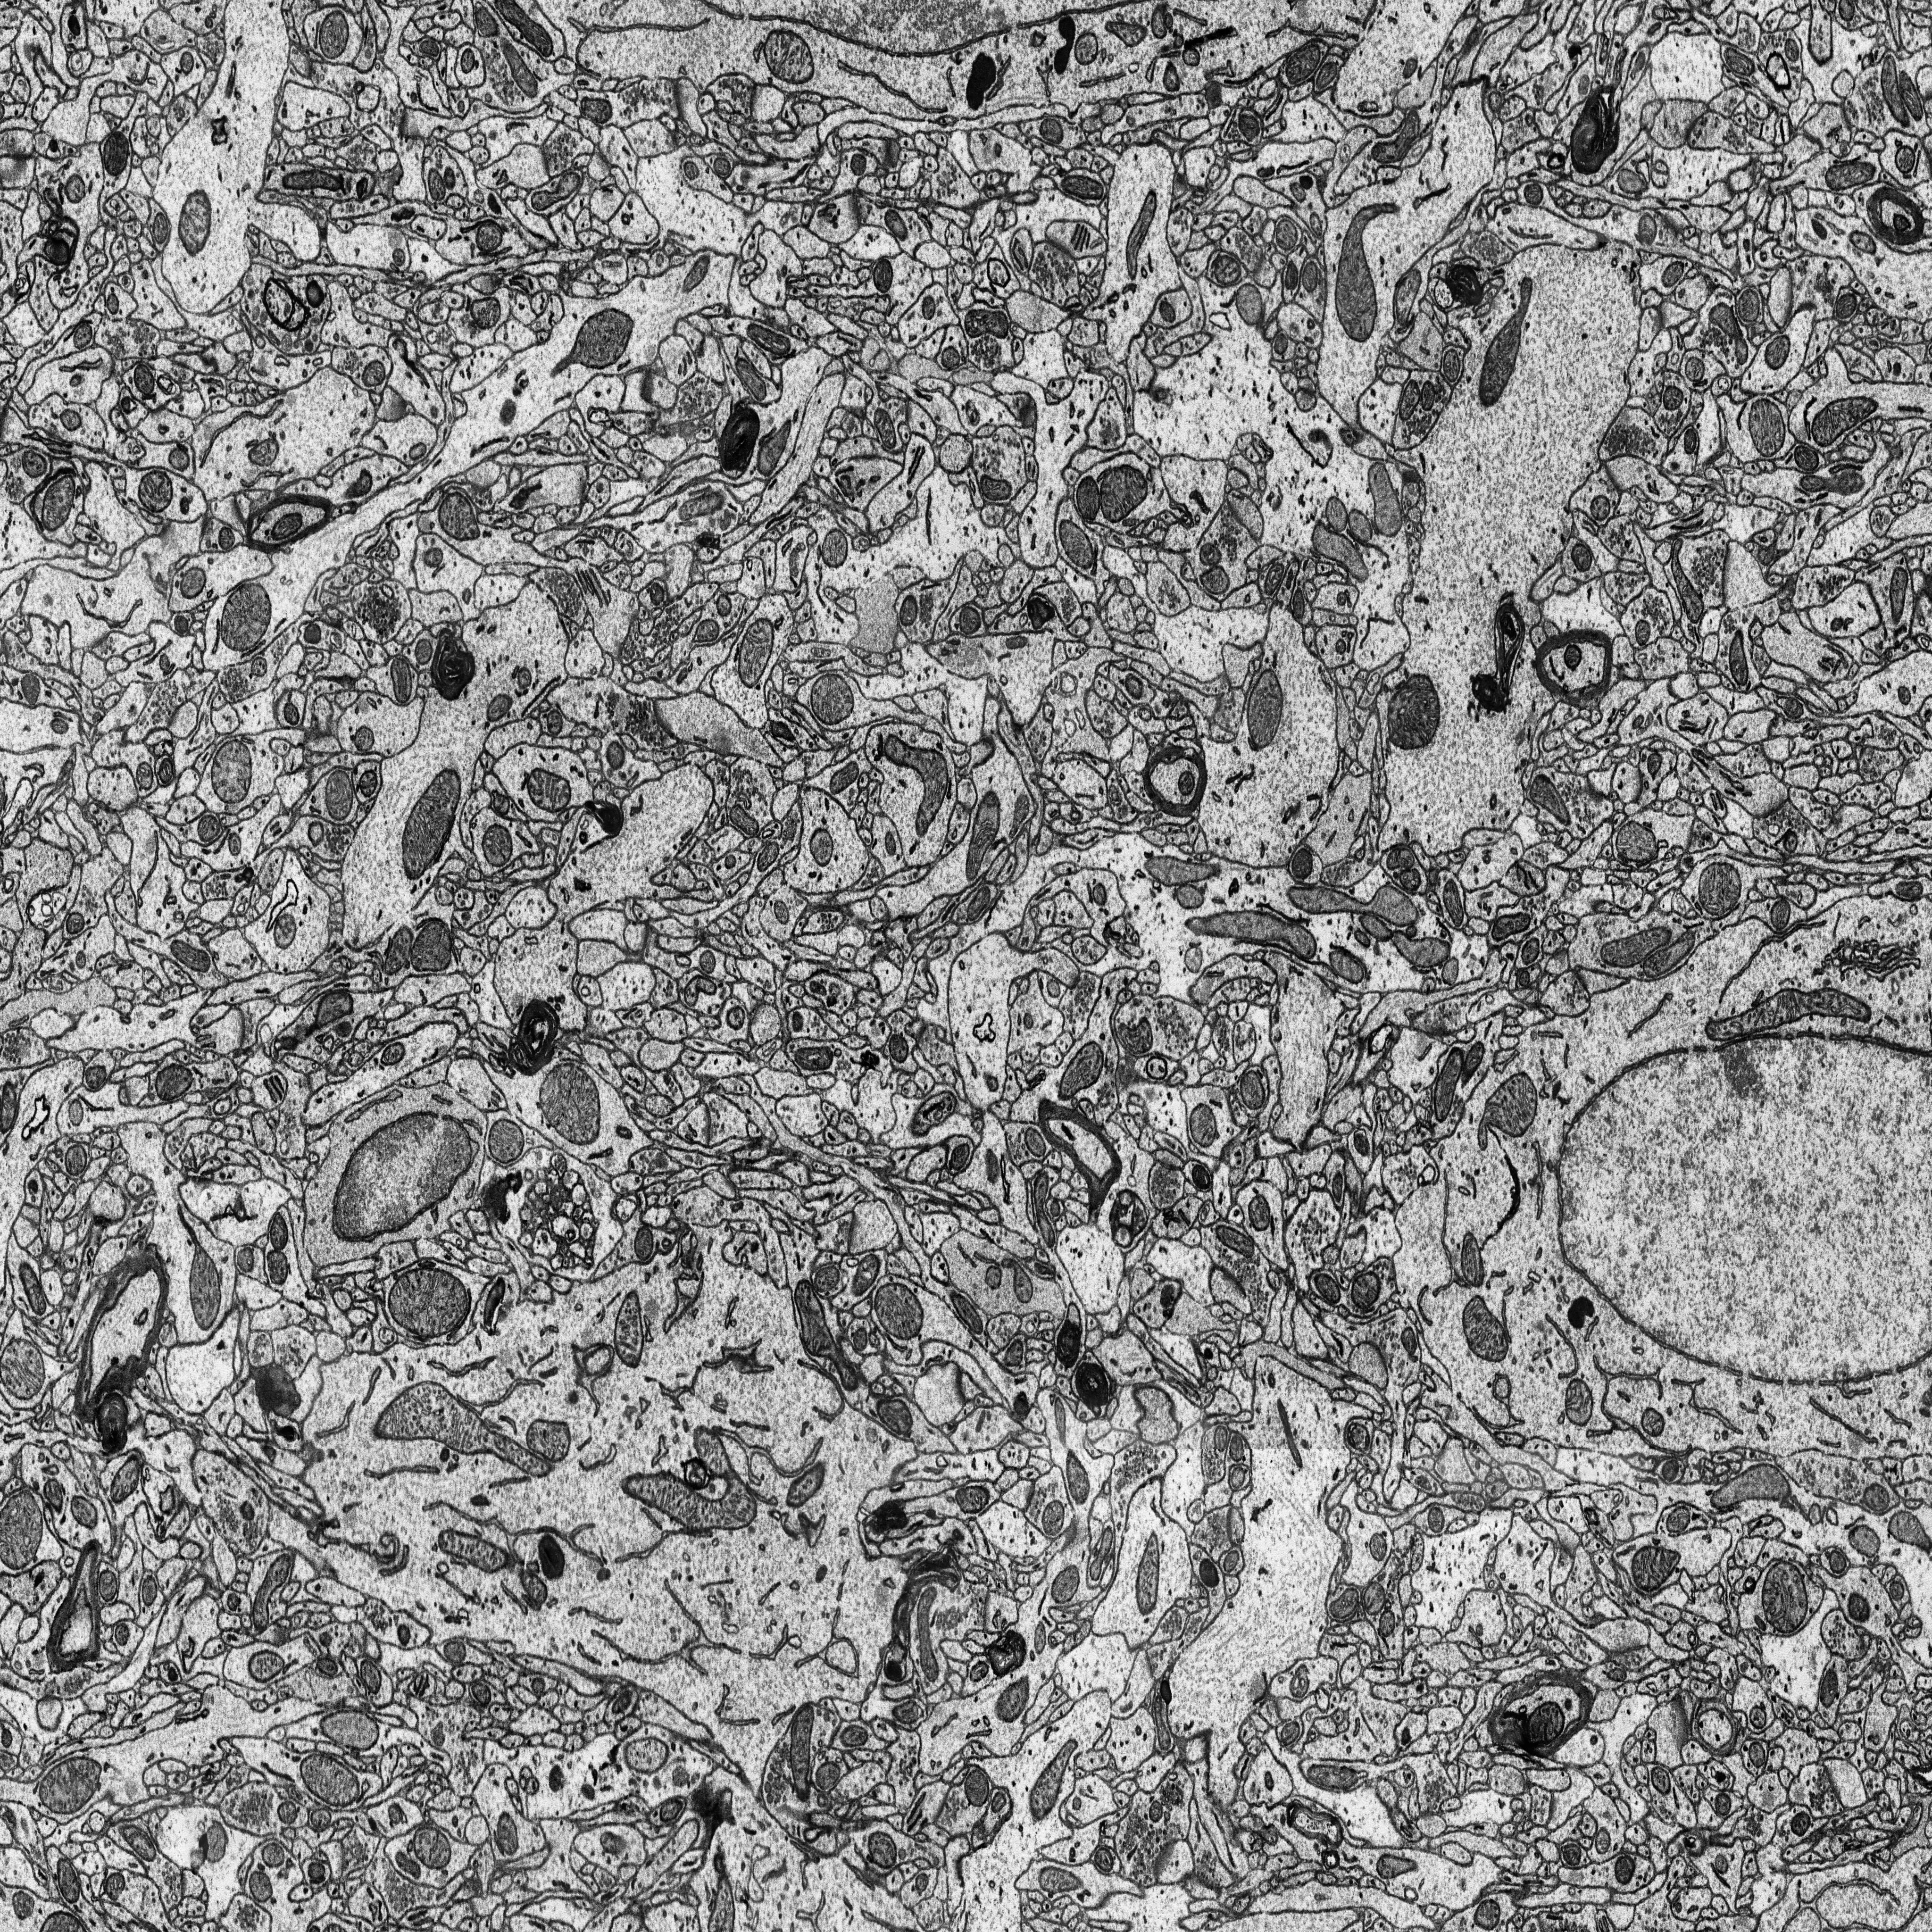
Electron microscopy slice of rat cortex tissue
Slice depth (z): 165
Mitochondria instances in slice: 407